Field crop: maize
Growth stage: 1
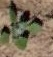
Species: chenopodium